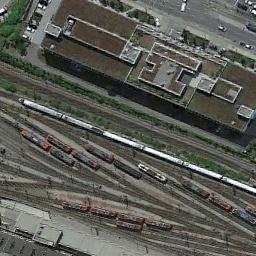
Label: railway